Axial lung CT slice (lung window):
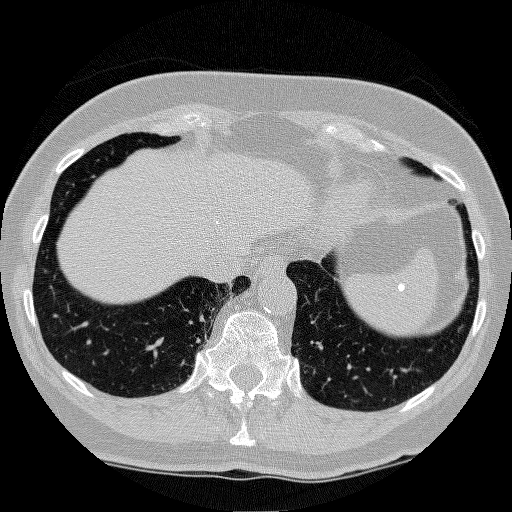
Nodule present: no